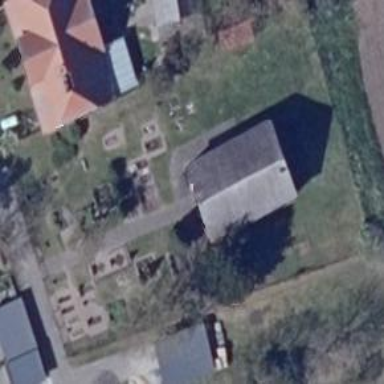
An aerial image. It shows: Graveyard.